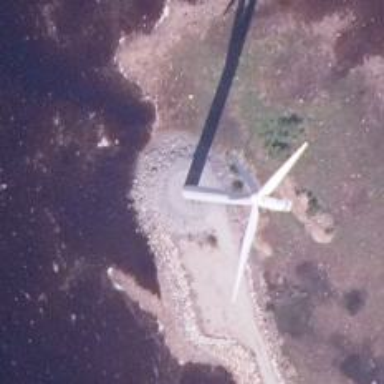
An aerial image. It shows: Wind turbine used as power generator.